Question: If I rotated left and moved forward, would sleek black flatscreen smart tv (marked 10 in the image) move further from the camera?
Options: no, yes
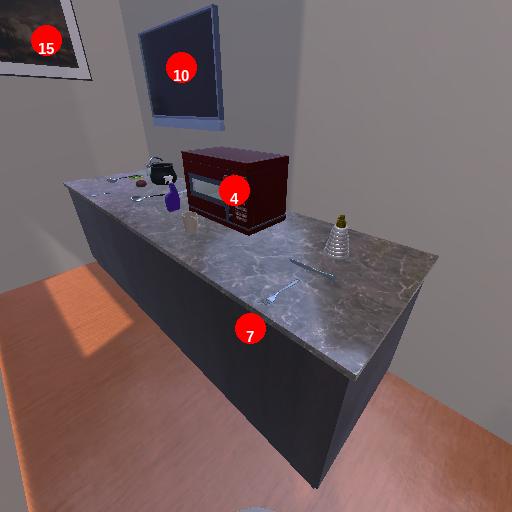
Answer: no